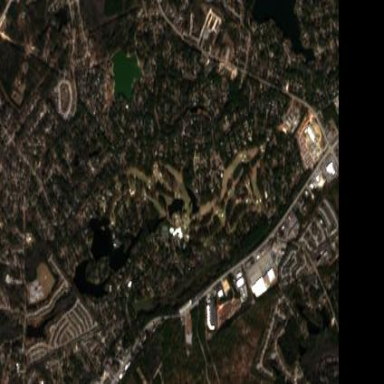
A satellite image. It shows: Golf course.